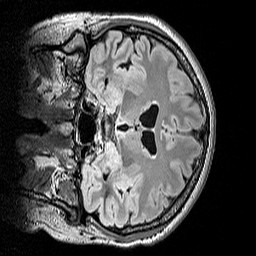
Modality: FLAIR
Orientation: coronal
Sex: female
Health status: ill
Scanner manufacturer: siemens
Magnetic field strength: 3 T
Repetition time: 5 s
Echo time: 0.388 s